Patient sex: F
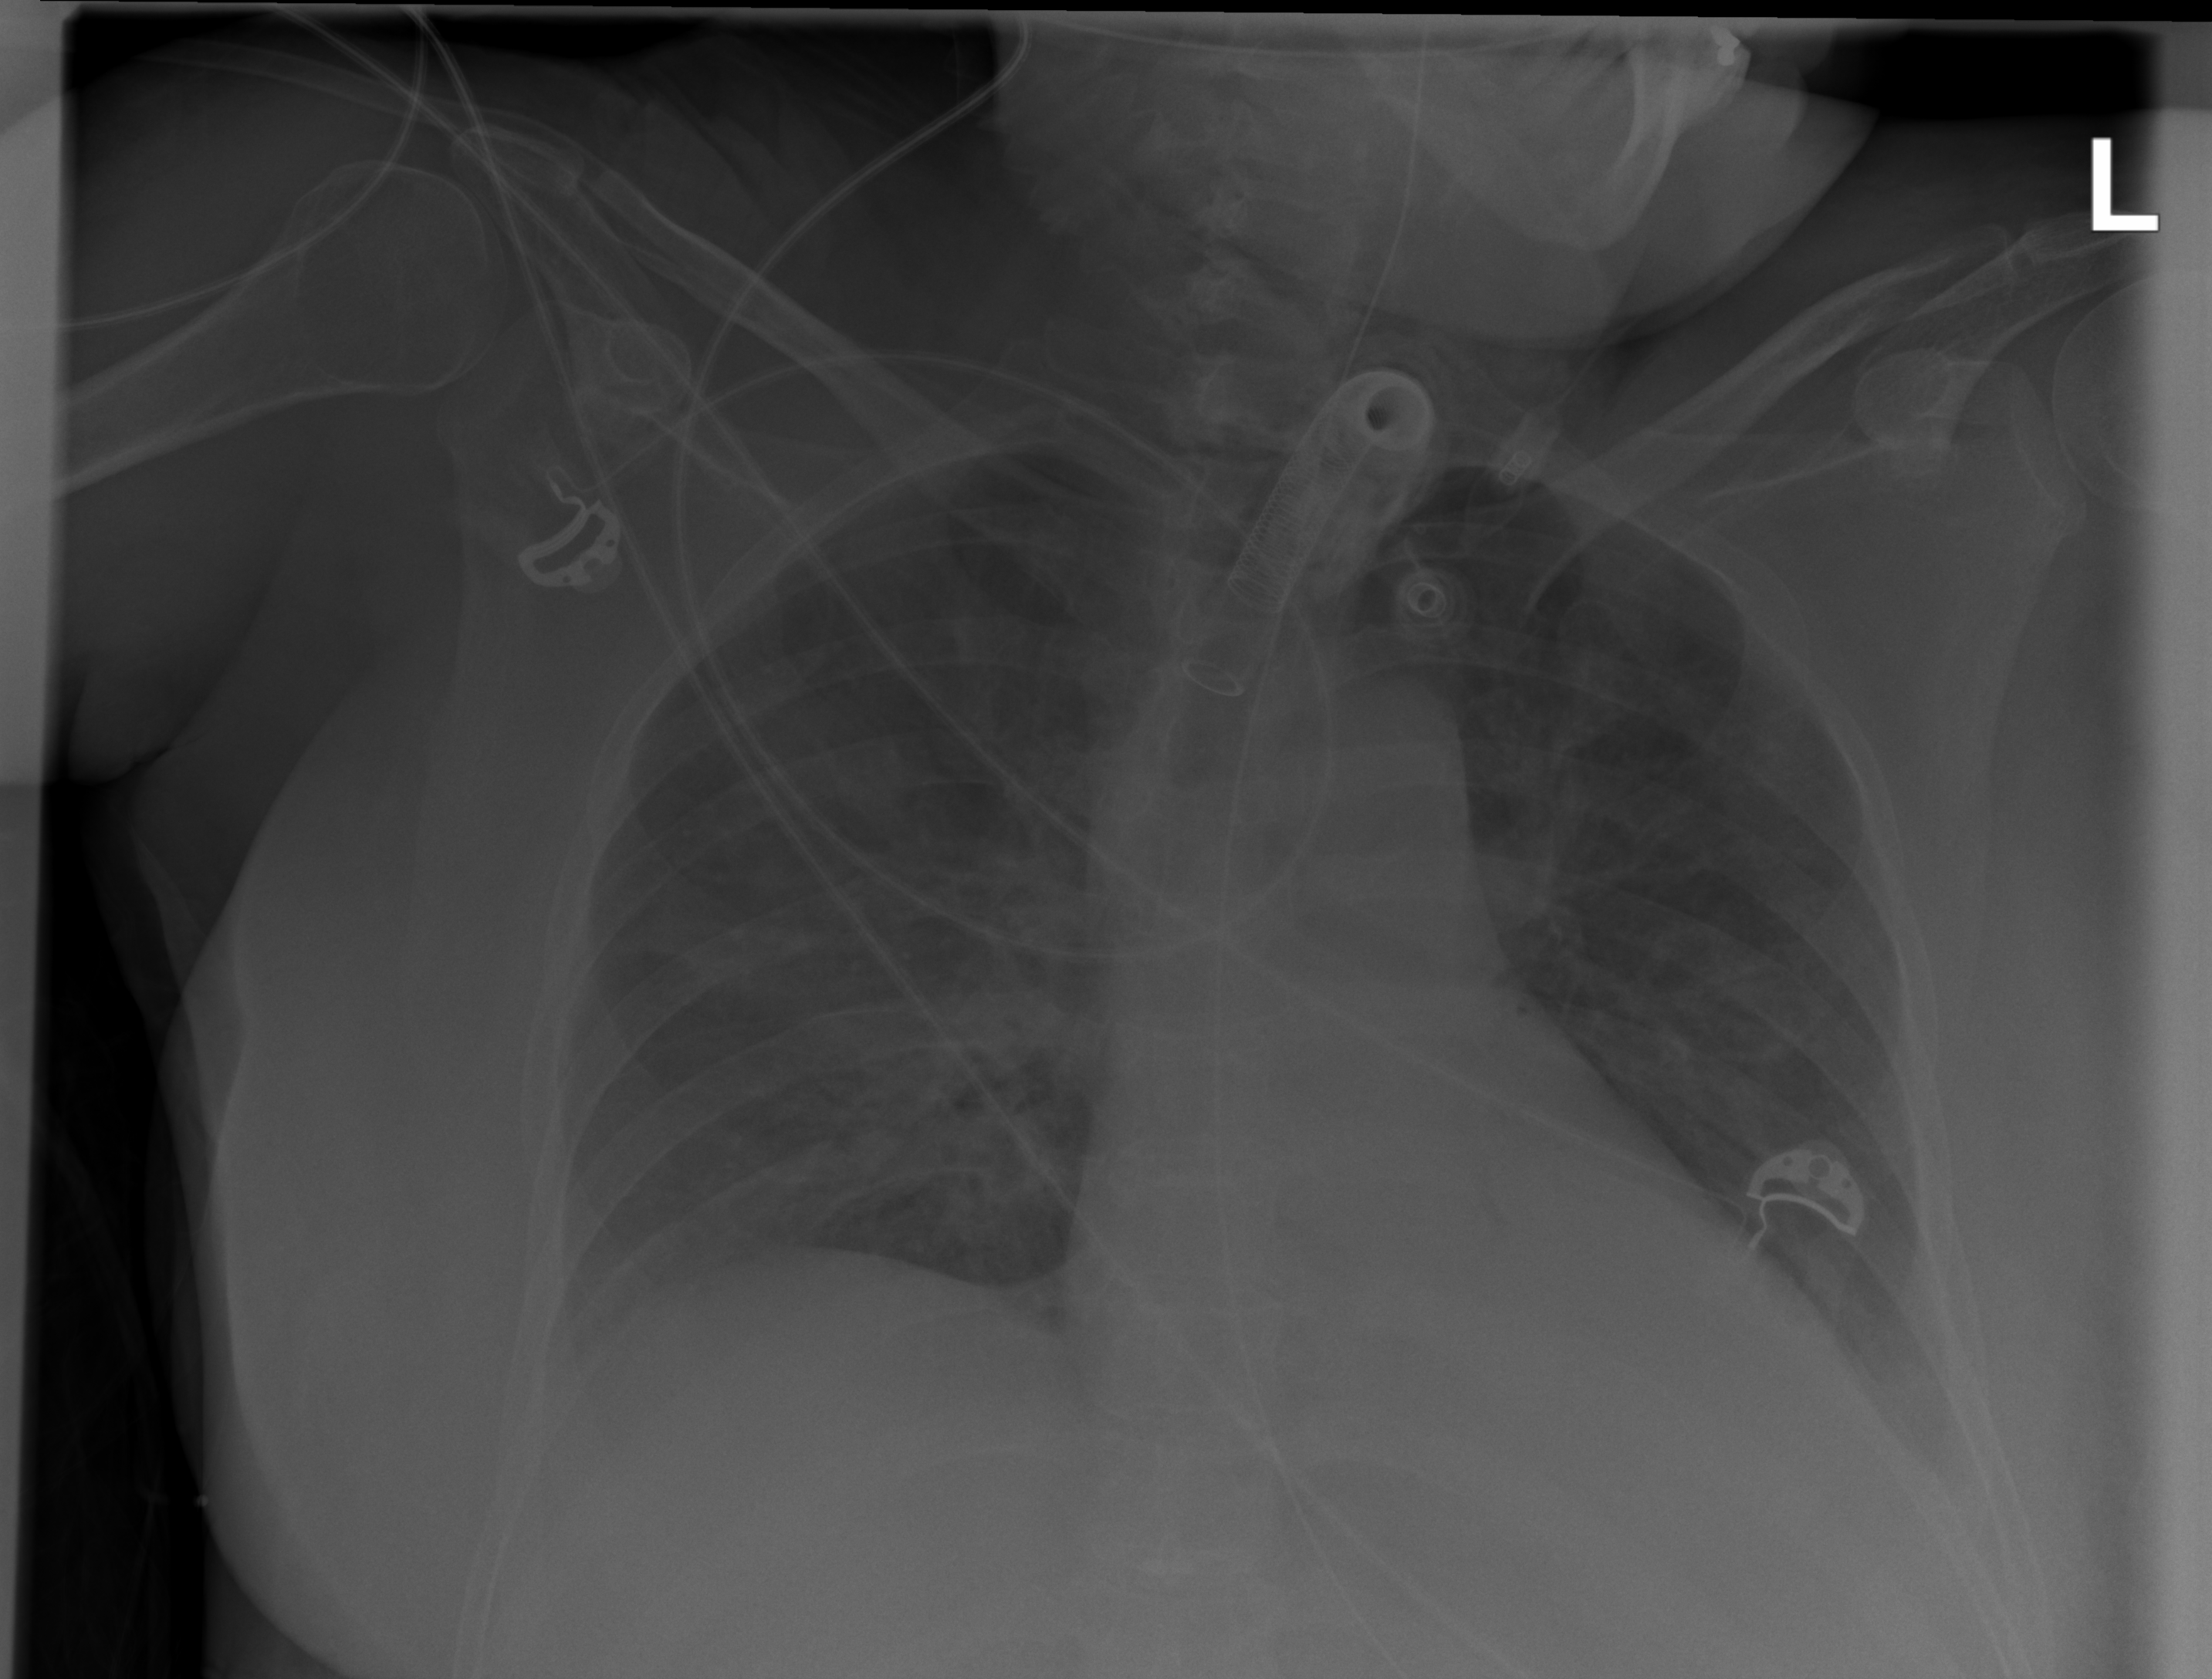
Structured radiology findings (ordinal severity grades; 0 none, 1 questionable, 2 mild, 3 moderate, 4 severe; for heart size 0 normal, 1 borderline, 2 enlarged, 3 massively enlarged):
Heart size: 2
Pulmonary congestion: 2
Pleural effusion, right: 0
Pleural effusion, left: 2
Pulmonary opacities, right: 2
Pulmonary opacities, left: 2
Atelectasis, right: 0
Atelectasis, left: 2